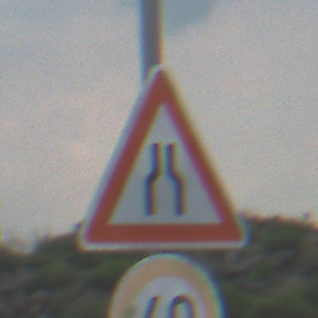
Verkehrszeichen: VerengteFahrbahn
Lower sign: Geschwindigkeit60
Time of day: MorningAfternoon
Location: Outdoor (Nature)
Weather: PartlyCloudy
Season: NotSpecified
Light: Natural